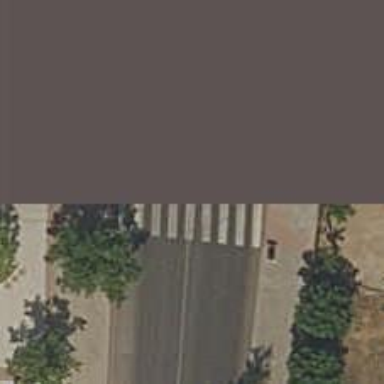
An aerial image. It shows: Uncontrolled crossing on the road.